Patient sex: M
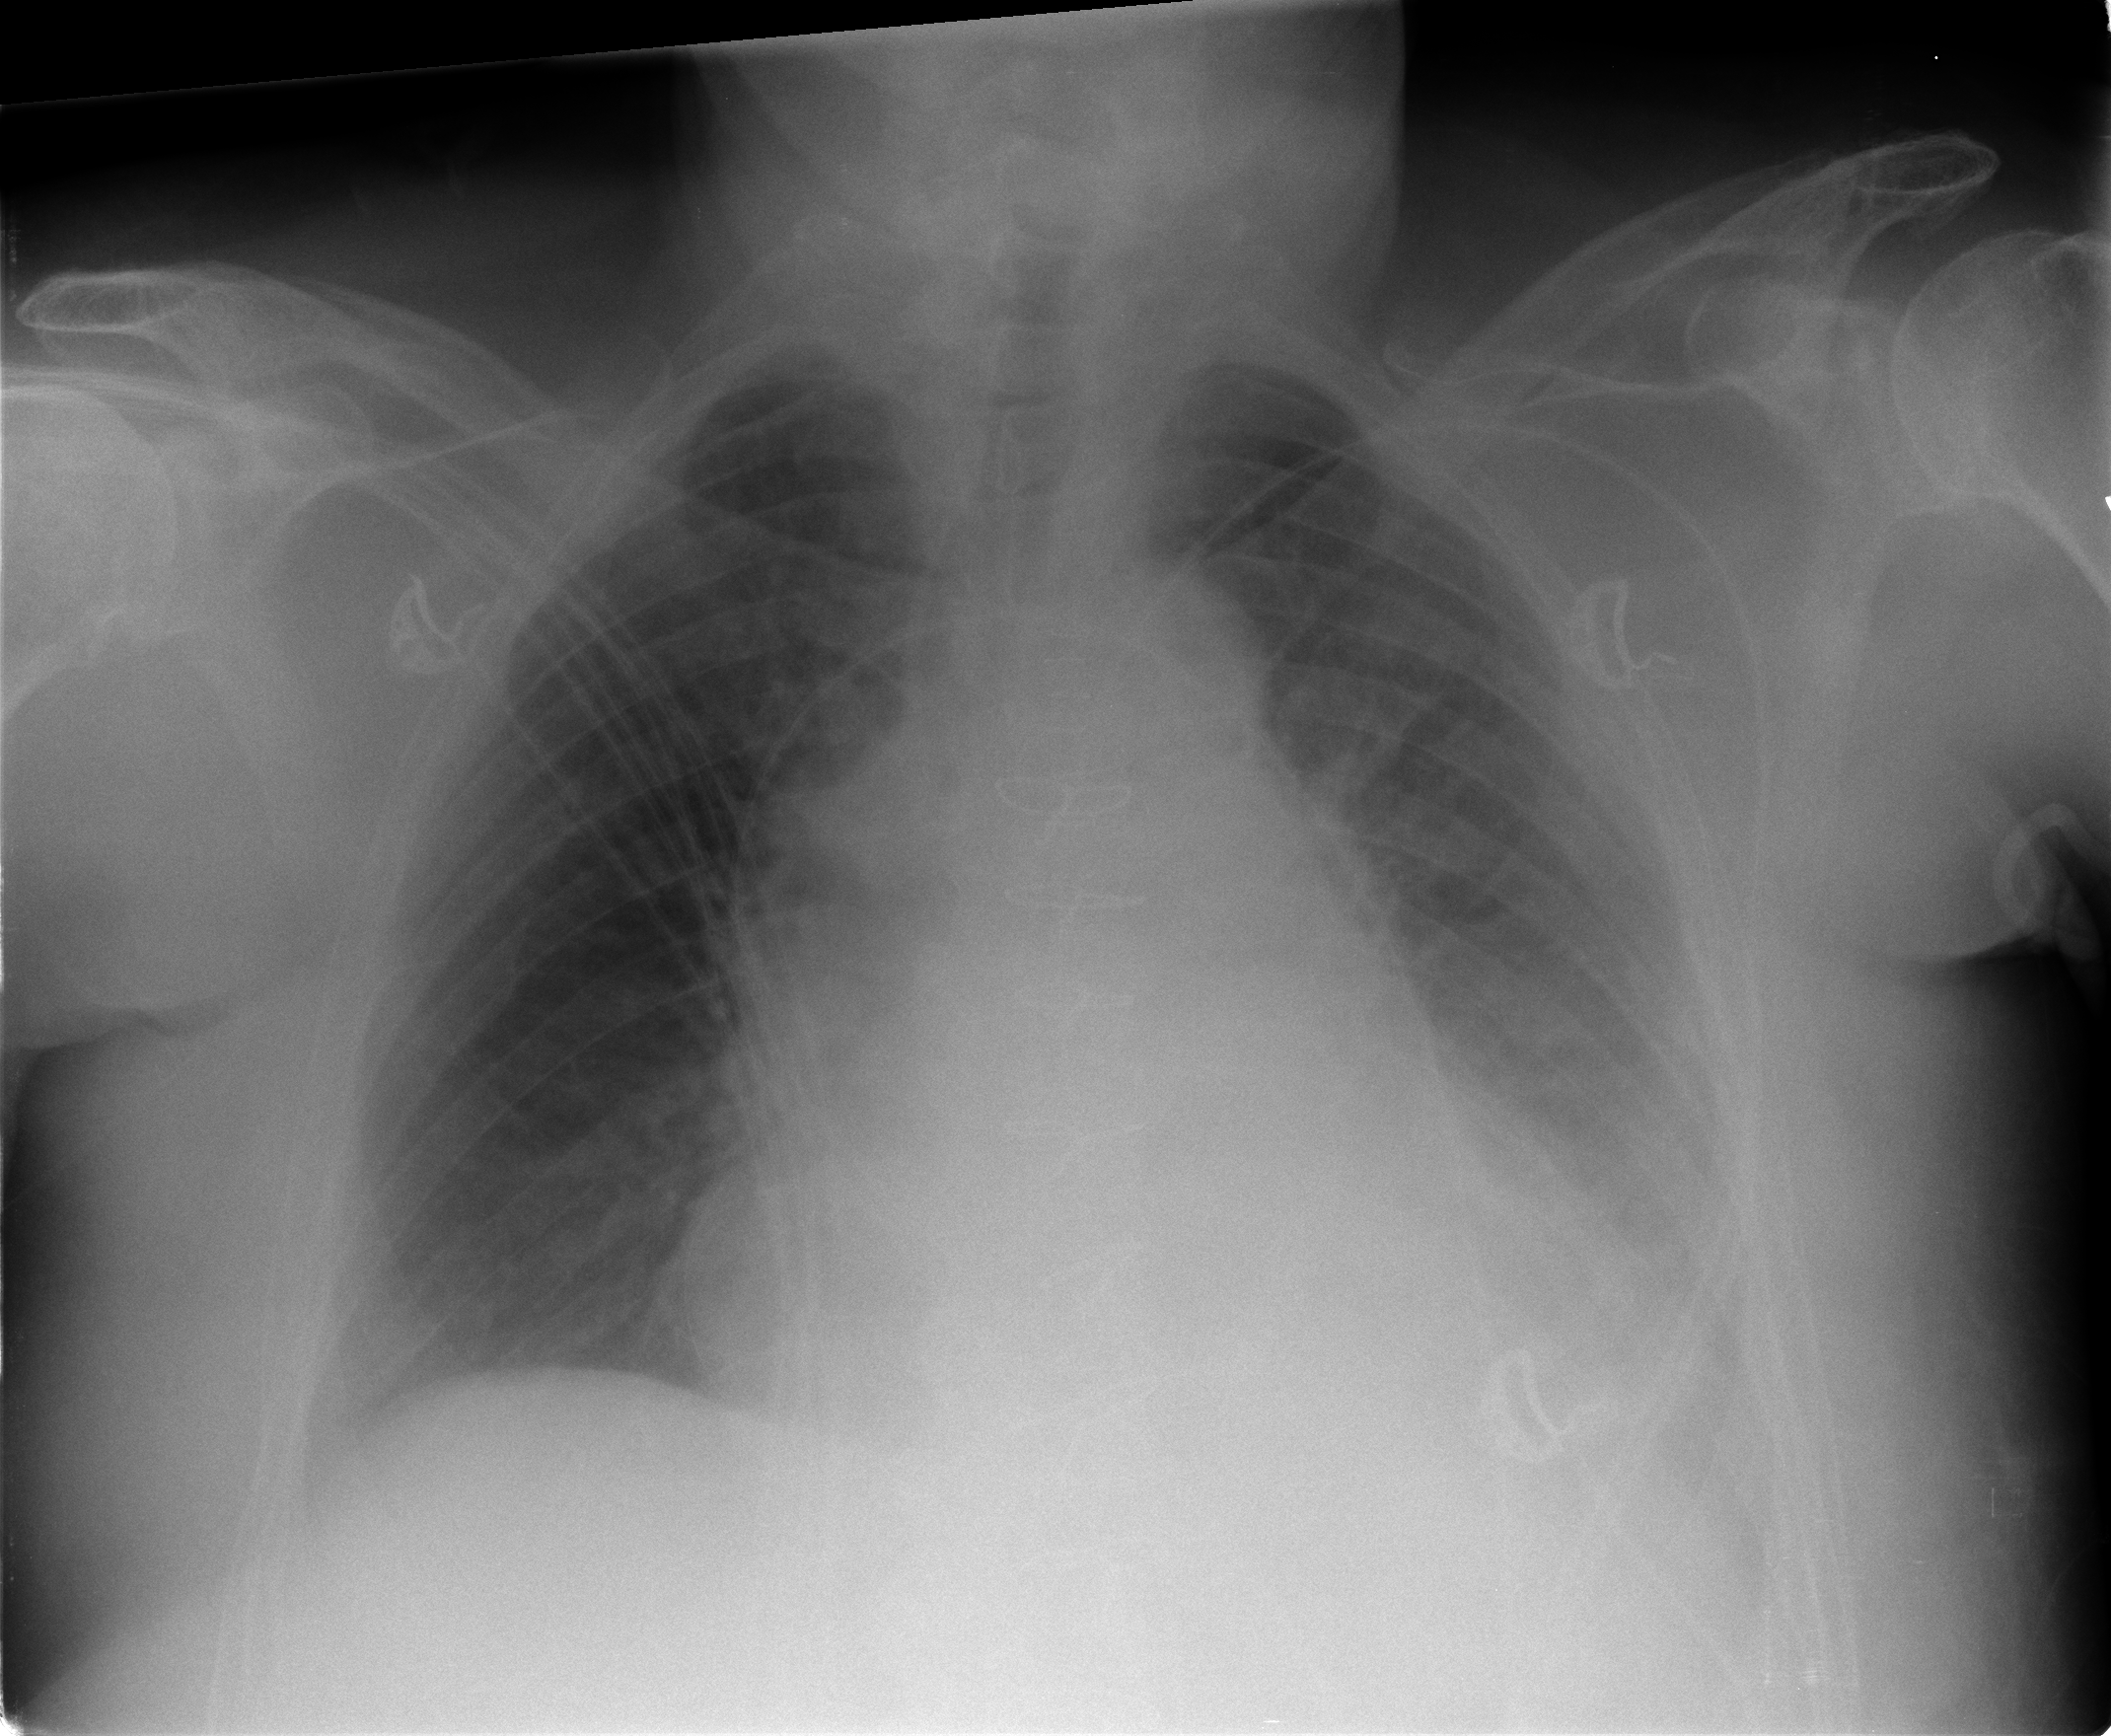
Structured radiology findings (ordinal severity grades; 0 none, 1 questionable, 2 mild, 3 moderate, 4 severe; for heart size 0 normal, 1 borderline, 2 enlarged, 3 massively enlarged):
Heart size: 2
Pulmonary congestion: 2
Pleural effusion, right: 1
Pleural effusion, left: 2
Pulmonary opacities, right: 0
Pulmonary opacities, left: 0
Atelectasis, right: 2
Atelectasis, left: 2